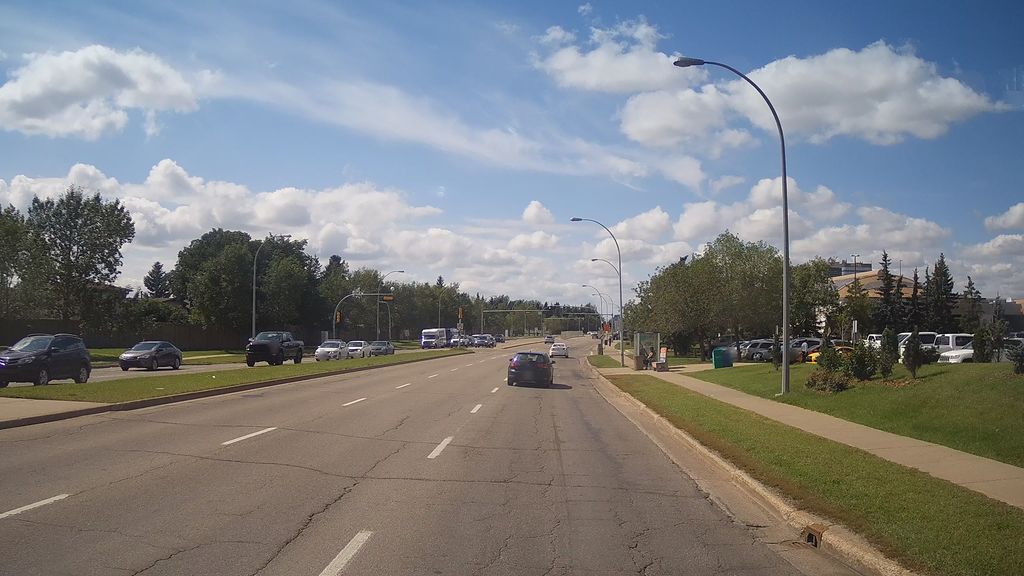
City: edmonton